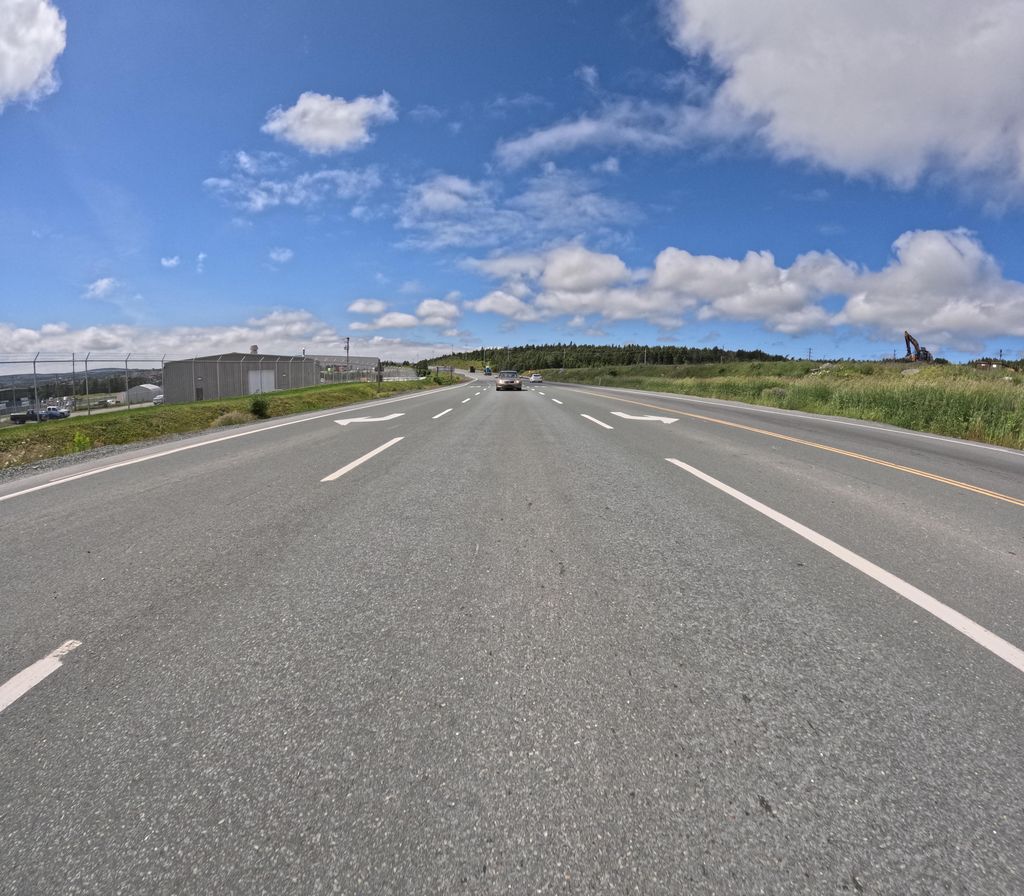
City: st_johns